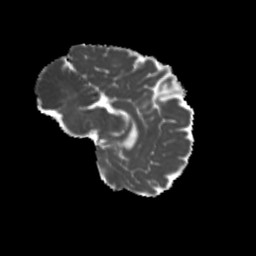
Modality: MD
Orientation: sagittal
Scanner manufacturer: siemens
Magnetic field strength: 3 T
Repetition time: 4 s
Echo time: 0.0594 s